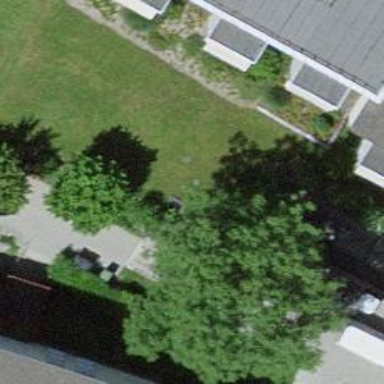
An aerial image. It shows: Group of garages.